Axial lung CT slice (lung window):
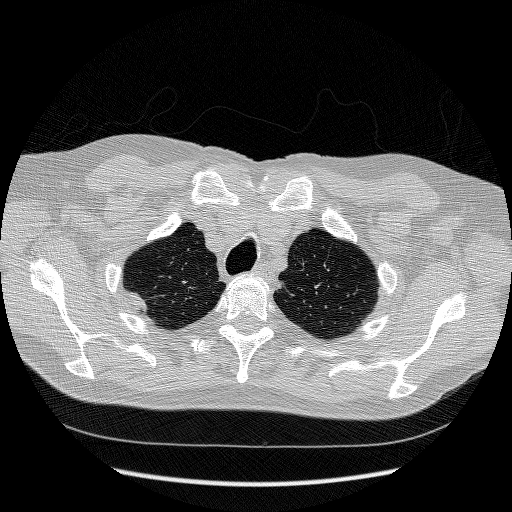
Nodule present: no